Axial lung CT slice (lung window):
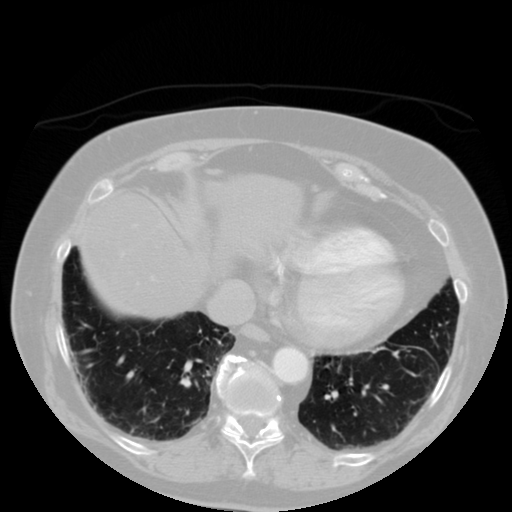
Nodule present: no